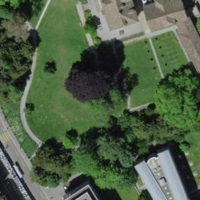
EUNIS habitat code: 53
Species observed at this site:
Cardamine pratensis
Fagus sylvatica
Epilobium montanum
Tussilago farfara
Anthoxanthum odoratum